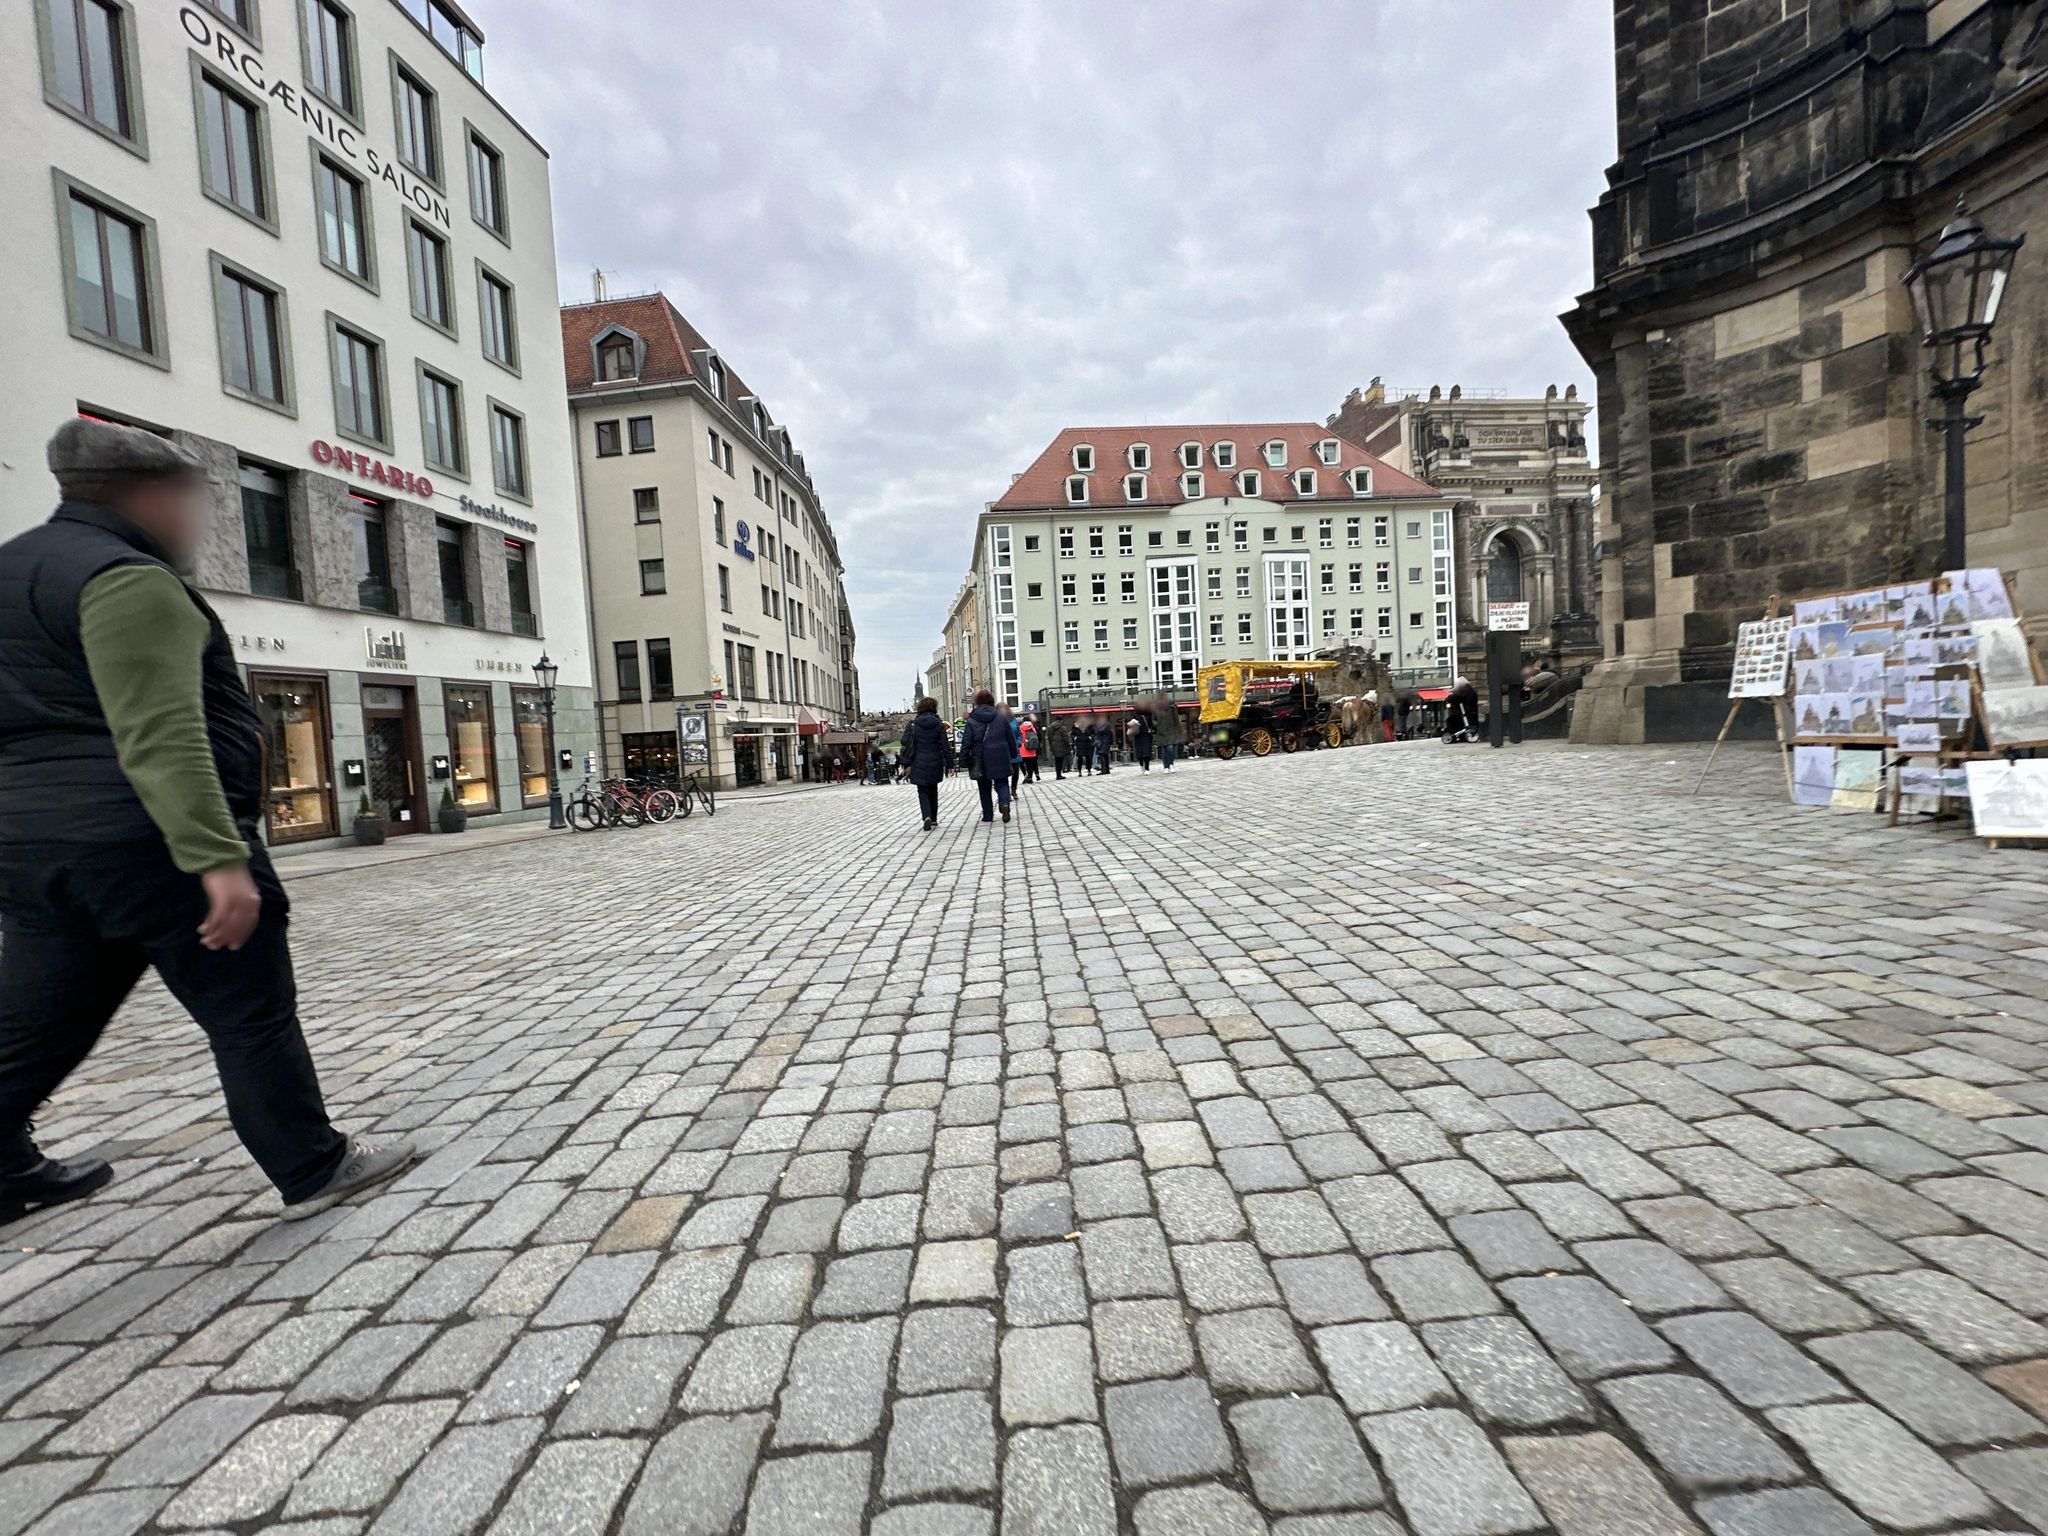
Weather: clear
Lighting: day
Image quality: good
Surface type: walking surface
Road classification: corridor, pedestrian
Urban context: urban centre
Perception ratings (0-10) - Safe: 7.86, Lively: 8.93, Beautiful: 8.16, Boring: 7.35, Depressing: 3.42, Wealthy: 9.39